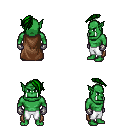
a pixel art fantasy rpg character, male body template, orc, green skin, brown cape, white pants, green long mohawk hairstyle, metal gloves, four views (front, back, left, right), 2x2 character sprite sheet, small pixel art, hard edges, no anti-aliasing